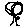
Label: tree